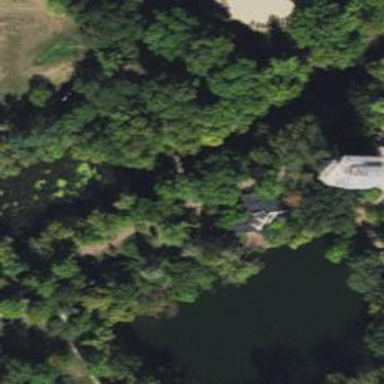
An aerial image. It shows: Peaceful pond surrounded by nature.